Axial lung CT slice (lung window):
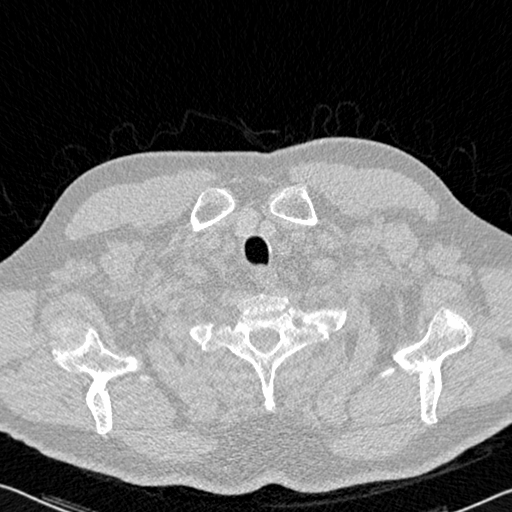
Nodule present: no